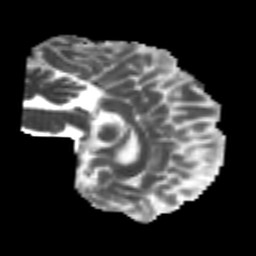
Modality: MD
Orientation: sagittal
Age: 20
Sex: male
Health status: healthy
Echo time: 0.074 s